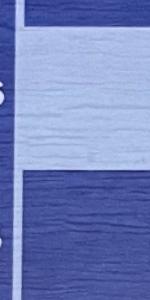
Label: Empty